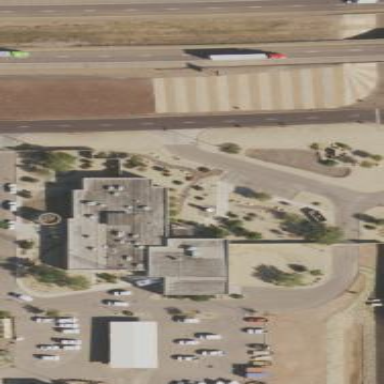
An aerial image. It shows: Building serving as border control checkpoint.